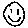
Label: smiley face